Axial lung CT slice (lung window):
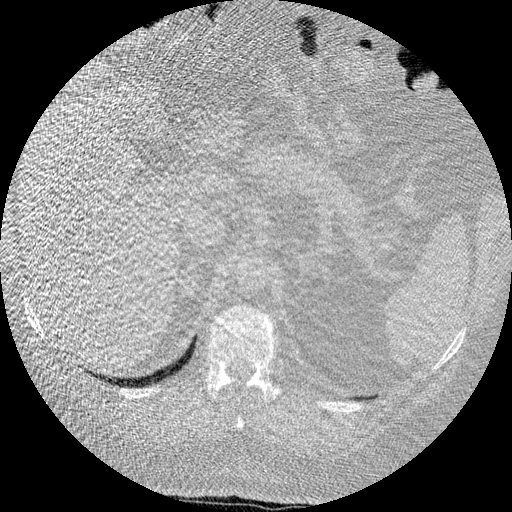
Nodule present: no